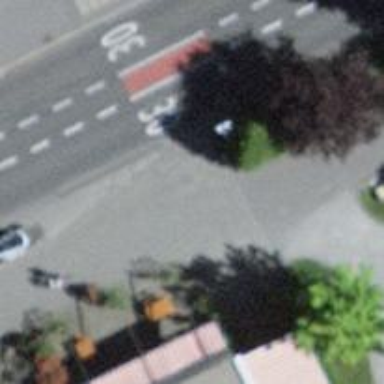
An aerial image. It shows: Footway surfaced with paving stones.